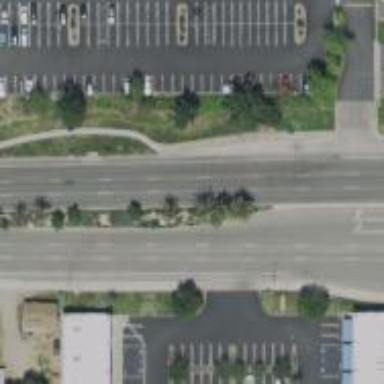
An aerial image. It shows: Primary road with asphalt surface. There is separate sidewalk.